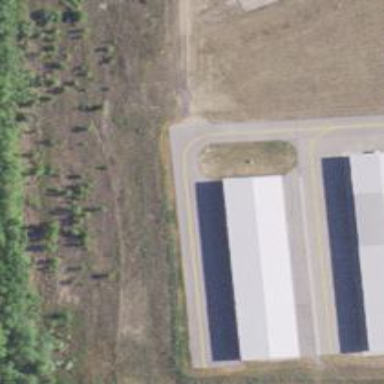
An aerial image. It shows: View of taxiway at the airport.